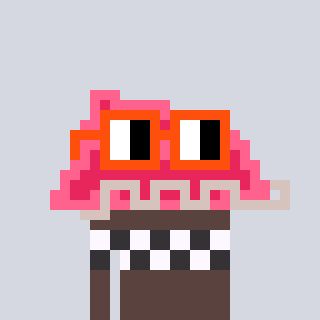
a pixel art character with square orange glasses, a retainer-shaped head and a darkbrown-colored body on a cool background